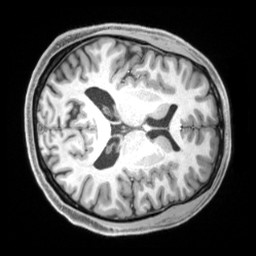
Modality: T1w
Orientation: axial
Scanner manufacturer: siemens
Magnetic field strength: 3 T
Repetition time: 2.5 s
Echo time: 0.00218 s